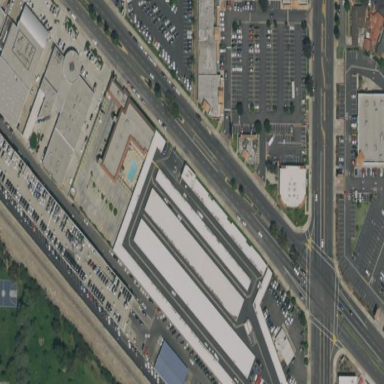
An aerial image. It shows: Warehouse building.